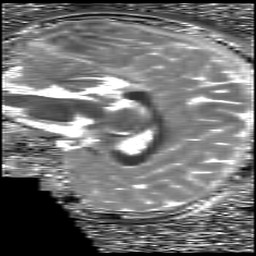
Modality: T1map
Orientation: sagittal
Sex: female
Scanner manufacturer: siemens
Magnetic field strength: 3 T
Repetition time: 5 s
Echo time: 0.00368 s